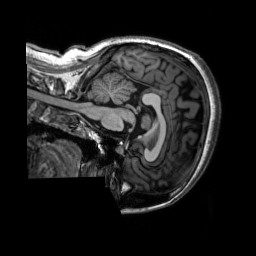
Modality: T1w
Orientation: sagittal
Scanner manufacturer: siemens
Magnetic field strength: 3 T
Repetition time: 2.3 s
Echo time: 0.00302 s